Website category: auto
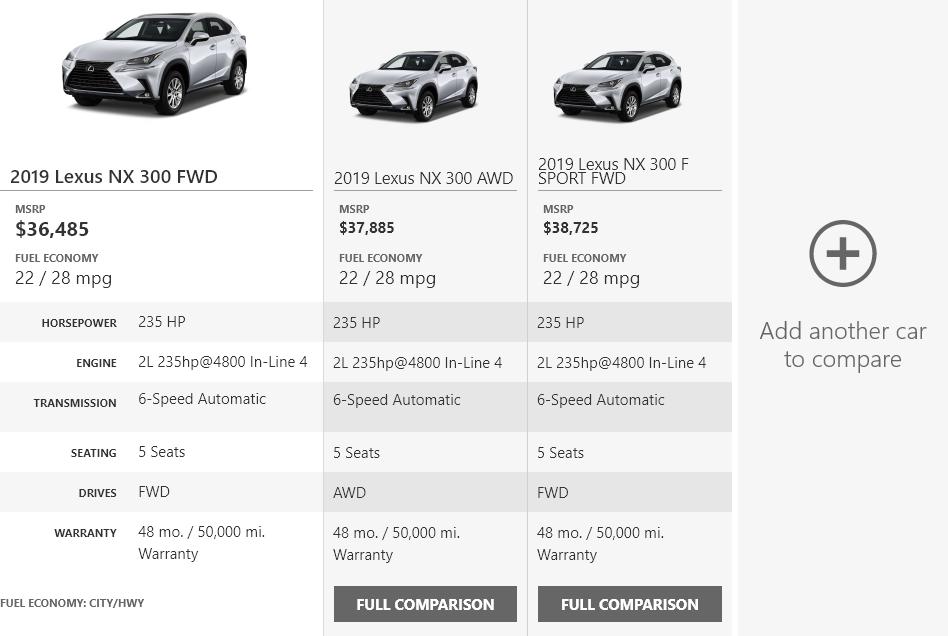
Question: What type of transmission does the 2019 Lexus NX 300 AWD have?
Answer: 6-Speed Automatic

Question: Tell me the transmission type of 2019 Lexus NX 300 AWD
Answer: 6-Speed Automatic

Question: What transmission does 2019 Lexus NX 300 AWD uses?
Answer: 6-Speed Automatic

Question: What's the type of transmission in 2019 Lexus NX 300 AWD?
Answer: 6-Speed Automatic

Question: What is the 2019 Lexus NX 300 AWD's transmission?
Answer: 6-Speed Automatic

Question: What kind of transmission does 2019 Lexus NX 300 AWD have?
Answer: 6-Speed Automatic

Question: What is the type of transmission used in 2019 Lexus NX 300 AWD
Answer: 6-Speed Automatic

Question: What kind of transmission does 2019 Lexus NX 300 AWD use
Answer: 6-Speed Automatic

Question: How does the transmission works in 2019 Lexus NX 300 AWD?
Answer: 6-Speed Automatic

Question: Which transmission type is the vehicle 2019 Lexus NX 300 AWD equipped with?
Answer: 6-Speed Automatic

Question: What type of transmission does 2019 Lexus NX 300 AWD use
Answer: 6-Speed Automatic

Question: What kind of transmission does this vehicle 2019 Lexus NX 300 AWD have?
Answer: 6-Speed Automatic

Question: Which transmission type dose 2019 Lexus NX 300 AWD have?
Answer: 6-Speed Automatic

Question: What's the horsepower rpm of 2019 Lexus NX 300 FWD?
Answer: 235 HP

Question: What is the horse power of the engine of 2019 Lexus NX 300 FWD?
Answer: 235 HP

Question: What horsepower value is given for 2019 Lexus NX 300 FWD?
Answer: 235 HP

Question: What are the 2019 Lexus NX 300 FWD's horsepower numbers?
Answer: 235 HP

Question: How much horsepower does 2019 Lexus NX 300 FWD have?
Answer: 235 HP

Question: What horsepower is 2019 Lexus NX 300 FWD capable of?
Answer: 235 HP

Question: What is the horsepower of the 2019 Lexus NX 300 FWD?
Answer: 235 HP

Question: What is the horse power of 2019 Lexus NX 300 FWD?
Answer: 235 HP

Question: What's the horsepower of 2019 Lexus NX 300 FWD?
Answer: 235 HP

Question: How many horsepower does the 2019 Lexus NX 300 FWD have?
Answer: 235 HP

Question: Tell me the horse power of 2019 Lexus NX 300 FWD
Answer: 235 HP

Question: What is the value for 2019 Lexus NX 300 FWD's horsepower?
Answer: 235 HP

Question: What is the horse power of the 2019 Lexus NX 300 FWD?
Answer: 235 HP

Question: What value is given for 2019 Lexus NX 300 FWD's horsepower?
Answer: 235 HP

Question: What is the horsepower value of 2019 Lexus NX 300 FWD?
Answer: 235 HP

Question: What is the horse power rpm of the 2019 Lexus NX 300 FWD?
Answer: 235 HP

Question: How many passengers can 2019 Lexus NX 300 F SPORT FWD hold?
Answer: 5 Seats

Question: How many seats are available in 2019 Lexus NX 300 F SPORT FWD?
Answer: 5 Seats

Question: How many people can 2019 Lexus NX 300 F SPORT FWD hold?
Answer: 5 Seats

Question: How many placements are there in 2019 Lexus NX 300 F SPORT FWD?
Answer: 5 Seats

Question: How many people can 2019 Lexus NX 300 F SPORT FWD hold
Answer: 5 Seats

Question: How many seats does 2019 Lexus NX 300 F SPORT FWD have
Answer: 5 Seats

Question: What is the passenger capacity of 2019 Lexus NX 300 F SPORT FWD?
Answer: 5 Seats

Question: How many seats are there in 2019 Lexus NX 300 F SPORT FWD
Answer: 5 Seats

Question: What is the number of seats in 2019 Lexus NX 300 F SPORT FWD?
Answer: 5 Seats

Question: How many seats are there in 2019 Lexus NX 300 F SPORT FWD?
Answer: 5 Seats

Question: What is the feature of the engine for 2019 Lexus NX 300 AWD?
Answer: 2L 235hp@4800 In-Line 4

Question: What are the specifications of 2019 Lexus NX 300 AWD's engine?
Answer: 2L 235hp@4800 In-Line 4

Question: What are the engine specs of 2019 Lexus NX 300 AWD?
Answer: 2L 235hp@4800 In-Line 4

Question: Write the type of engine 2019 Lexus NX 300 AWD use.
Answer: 2L 235hp@4800 In-Line 4

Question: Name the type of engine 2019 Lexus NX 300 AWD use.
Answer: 2L 235hp@4800 In-Line 4

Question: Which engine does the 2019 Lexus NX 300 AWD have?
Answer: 2L 235hp@4800 In-Line 4

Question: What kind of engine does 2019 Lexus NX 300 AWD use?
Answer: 2L 235hp@4800 In-Line 4

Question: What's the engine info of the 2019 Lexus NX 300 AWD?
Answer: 2L 235hp@4800 In-Line 4

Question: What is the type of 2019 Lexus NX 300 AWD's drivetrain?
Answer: AWD

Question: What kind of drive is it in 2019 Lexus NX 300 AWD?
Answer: AWD

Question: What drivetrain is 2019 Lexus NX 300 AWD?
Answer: AWD

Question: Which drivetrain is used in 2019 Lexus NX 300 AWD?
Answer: AWD

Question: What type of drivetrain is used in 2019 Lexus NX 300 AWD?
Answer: AWD

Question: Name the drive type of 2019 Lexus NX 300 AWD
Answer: AWD

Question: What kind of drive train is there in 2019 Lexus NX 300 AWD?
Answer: AWD

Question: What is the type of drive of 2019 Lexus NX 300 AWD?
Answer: AWD

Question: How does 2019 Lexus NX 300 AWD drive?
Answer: AWD

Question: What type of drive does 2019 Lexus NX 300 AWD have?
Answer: AWD

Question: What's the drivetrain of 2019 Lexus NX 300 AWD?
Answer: AWD

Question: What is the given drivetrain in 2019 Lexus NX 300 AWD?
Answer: AWD

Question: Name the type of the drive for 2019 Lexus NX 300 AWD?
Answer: AWD

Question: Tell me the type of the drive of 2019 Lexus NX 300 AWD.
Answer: AWD

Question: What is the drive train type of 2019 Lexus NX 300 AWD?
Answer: AWD

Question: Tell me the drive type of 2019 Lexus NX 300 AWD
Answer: AWD

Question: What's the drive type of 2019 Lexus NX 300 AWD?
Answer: AWD